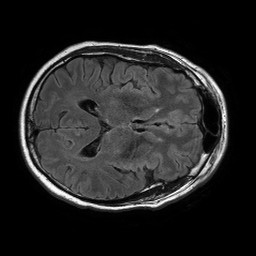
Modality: FLAIR
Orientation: axial
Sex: male
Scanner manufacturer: philips
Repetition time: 11 s
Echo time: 0.125 s